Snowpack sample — Buffalo Mountain, Silverthorne, Colorado, USA (2/22/26, 2:02 PM MST)
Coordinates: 39.622, -106.113
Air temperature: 33 °F
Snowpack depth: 63 cm
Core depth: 40 cm
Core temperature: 26.6 °F
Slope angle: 11°, slope face: 116°
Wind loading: low
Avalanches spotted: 0
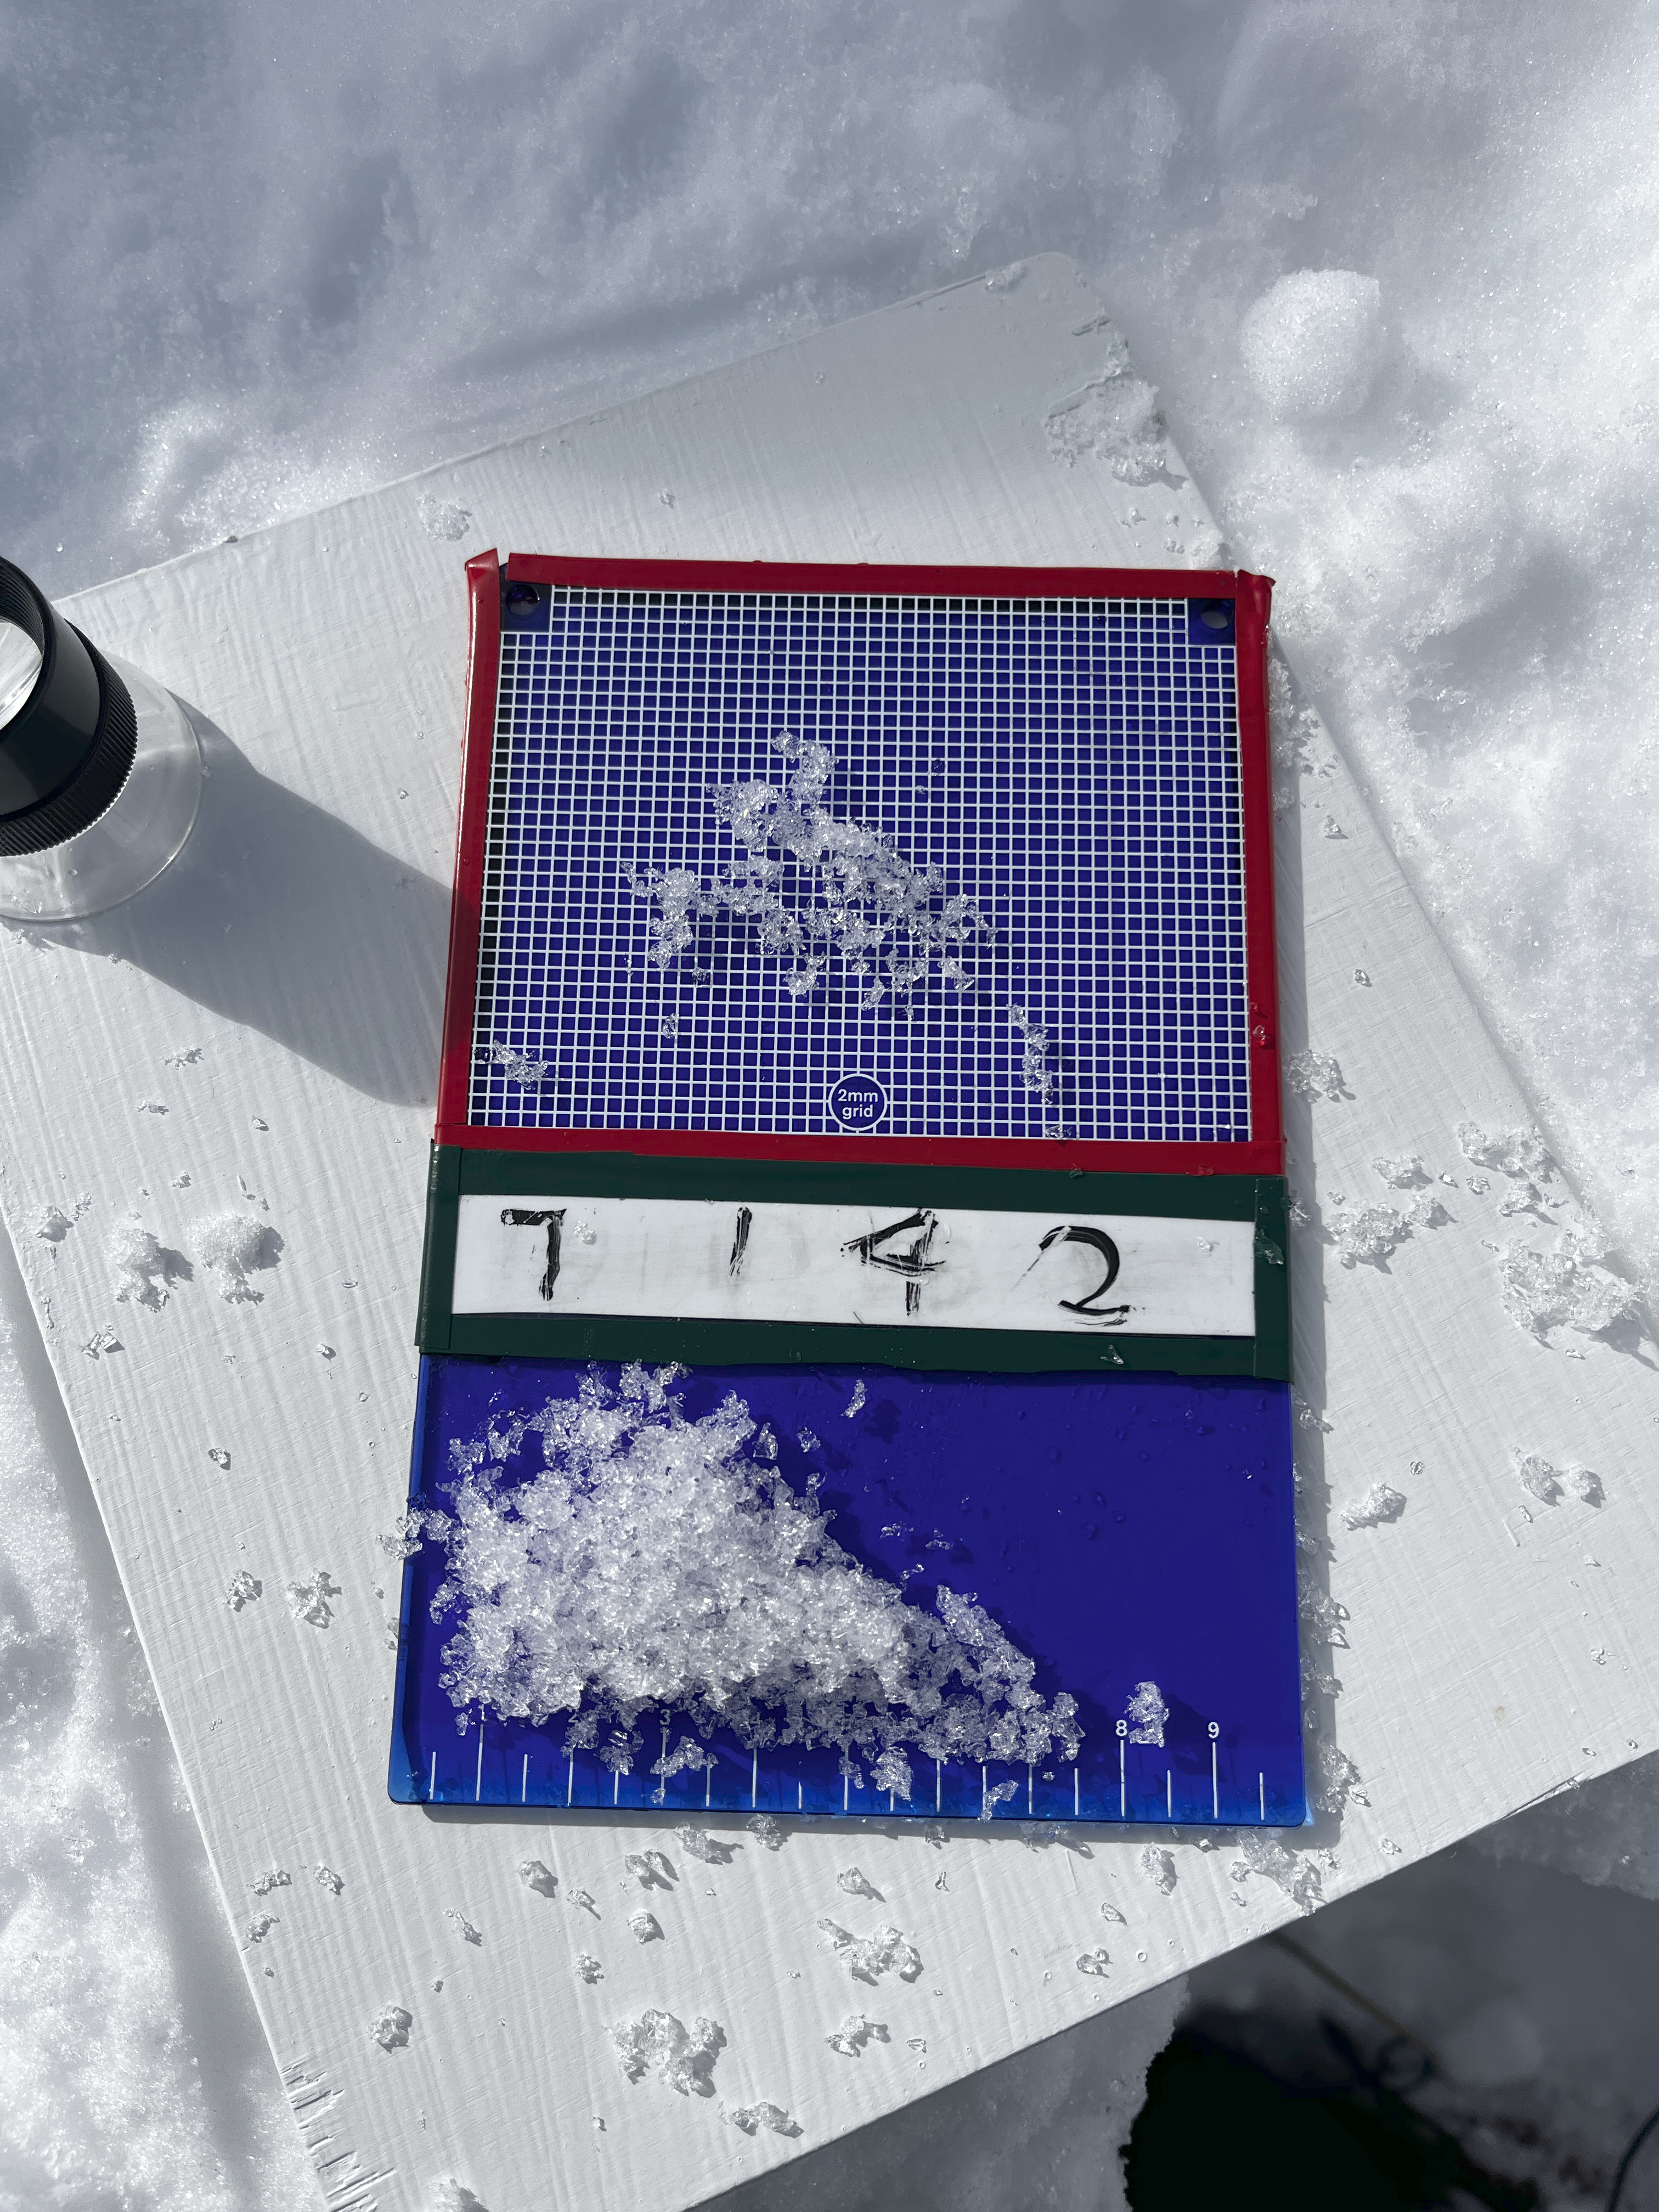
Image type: crystal_card
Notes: In a firebreak similar to site 1, minimal wind loading with no spotted avalanches (not many faces in view though)